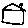
Label: house